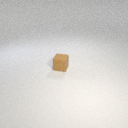
small brown rubber cube